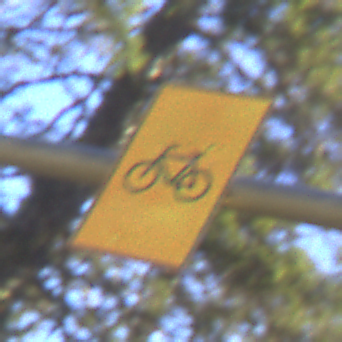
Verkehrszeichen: RadverkehrOhnePfeilsymbol
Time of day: MorningAfternoon
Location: Outdoor (Nature)
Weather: Clear
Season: Winter
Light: Natural